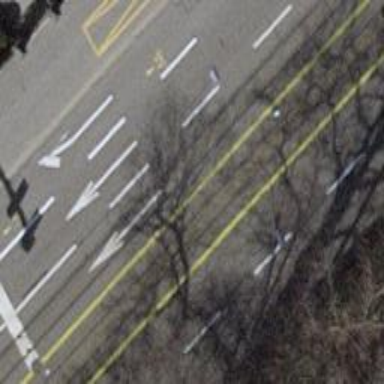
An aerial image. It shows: Secondary road with asphalt surface and separate sidewalk. The road has embedded tram rails.